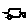
Label: car